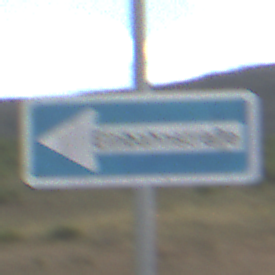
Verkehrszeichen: EinbahnstrasseLinksweisend
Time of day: Midday
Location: Outdoor (Nature)
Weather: PartlyCloudy
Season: NotSpecified
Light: Natural